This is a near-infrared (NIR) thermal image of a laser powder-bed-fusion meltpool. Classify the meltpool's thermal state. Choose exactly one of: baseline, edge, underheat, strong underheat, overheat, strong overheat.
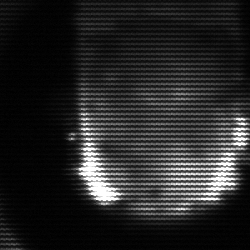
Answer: baseline